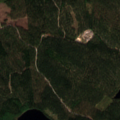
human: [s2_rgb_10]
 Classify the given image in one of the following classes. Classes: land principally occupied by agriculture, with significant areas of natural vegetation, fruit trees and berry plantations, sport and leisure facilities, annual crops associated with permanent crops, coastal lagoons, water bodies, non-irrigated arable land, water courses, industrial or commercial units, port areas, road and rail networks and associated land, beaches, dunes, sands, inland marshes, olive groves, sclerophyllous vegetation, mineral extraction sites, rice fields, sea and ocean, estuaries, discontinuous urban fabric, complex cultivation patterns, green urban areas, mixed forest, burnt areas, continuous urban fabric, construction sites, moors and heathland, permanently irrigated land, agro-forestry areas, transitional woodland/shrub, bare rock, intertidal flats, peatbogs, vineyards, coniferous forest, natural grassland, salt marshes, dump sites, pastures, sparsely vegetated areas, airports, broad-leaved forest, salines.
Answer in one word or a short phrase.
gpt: coniferous forest